Current action and preconditions to check: trajectory_clear

Your task: For each precondition in the list above, predict whether it will hold at this action.

Consider the current scene as observed from the mobile robot's camera, and analyze the predicted future states of all dynamic agents (e.g., people, animals, vehicles, or any moving entities) within the NEXT SECOND.

IMPORTANT: Only answer "very likely" if you are absolutely certain—based on strong, clear evidence—that a dynamic agent will violate the precondition in the predicted future state. Do NOT answer "very likely" for unlikely, ambiguous, or low-probability risks.

Ask yourself for each precondition: Is there a high probability, with clear and convincing evidence, that the predicted future states of any dynamic agent will interfere with the predicted future state of the currently executing action within the NEXT SECOND, causing that precondition to fail?

Assess the risk level based on these predictions. Use "likely" or "very likely" if motions create a clear risk of interference.

Use "neutral" or "improbable" if agents are nearby but their predicted paths are clearly diverging or non-conflicting.

Failure Risk Categories: "very improbable", "improbable", "neutral", "likely", "very likely"

Answer Format: Output ONLY the probability_of_failure value from these categories: "very improbable", "improbable", "neutral", "likely", "very likely"

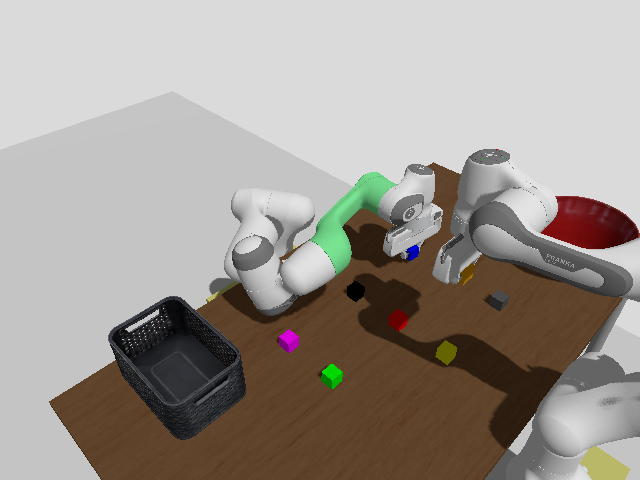

Answer: very improbable